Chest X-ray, PA view. Patient: 51 years old, sex F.
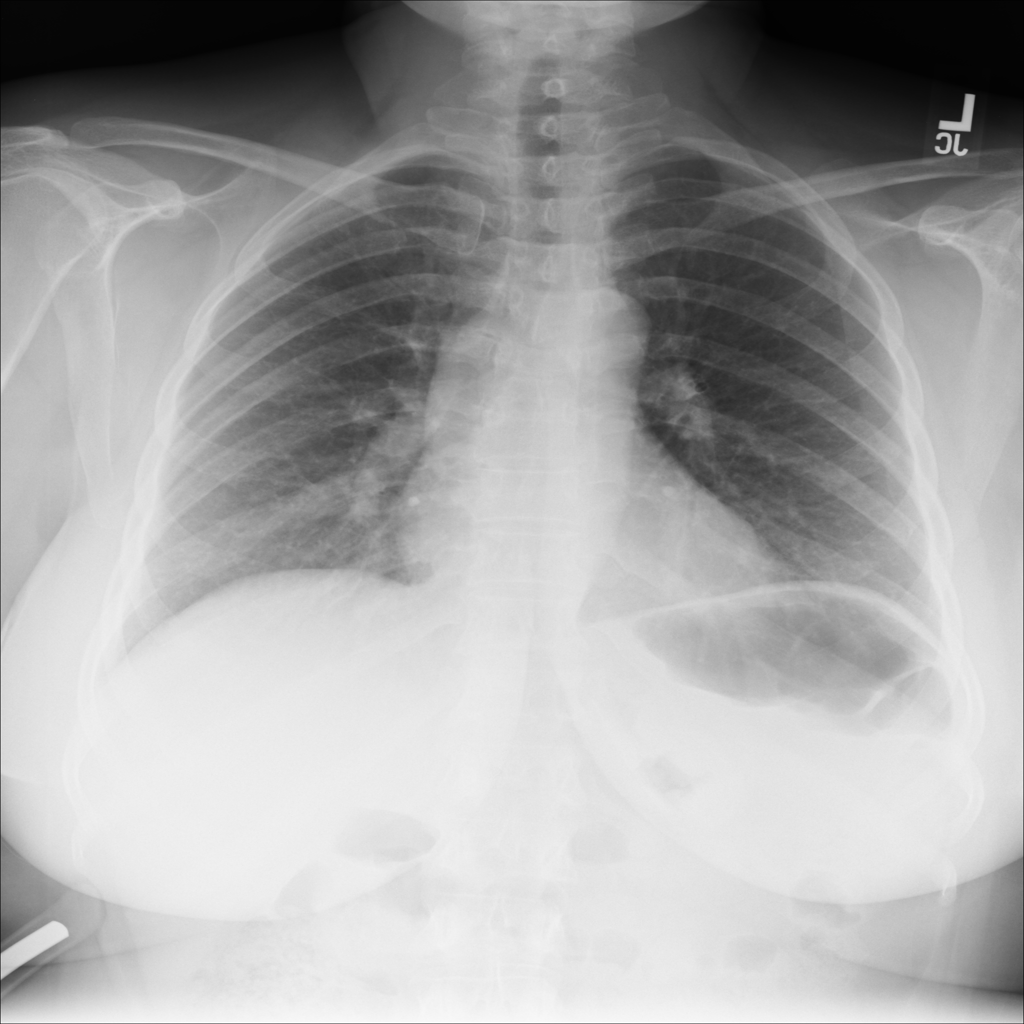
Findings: No Finding